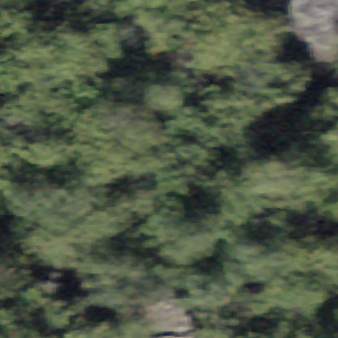
Label: bouldering_area